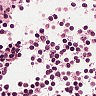
Metastatic tissue present: no